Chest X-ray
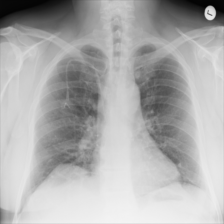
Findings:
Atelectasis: negative
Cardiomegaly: negative
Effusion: negative
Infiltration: negative
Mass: negative
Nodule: negative
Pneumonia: negative
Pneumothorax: negative
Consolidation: negative
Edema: negative
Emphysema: negative
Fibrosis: negative
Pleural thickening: negative
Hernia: negative